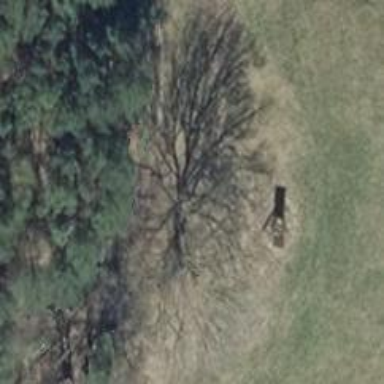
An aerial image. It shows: Hunting stand.